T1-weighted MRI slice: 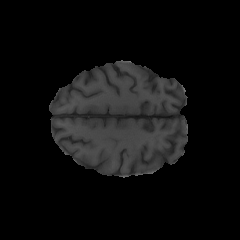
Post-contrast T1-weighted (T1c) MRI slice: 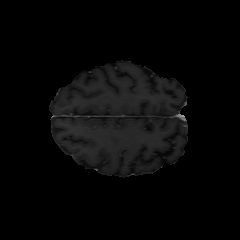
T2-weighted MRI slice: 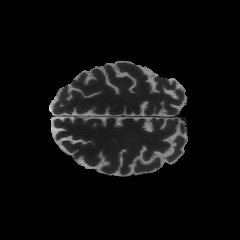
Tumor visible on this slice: no